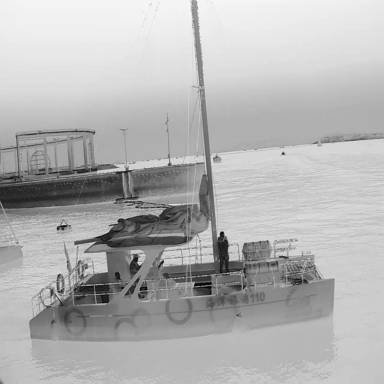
There are two sailboats in the infrared image.